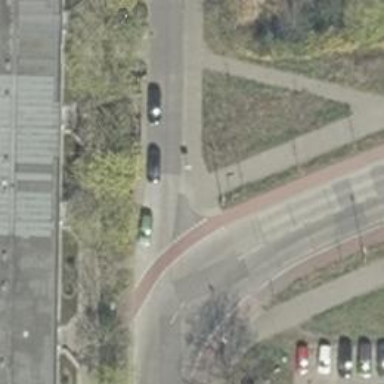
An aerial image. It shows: Road with "give way" sign.